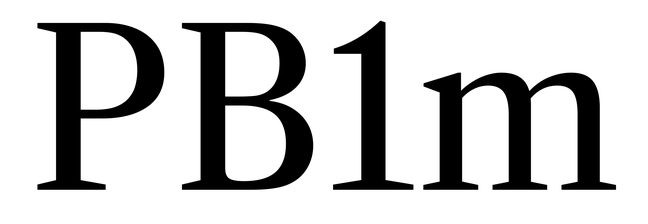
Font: LibreCaslonText_Regular